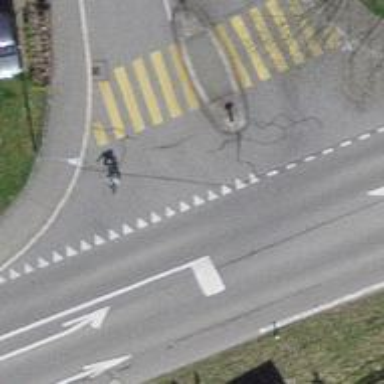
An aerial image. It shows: Road with "give way" sign.